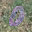
Label: 0